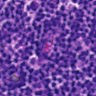
Metastatic tissue present: no